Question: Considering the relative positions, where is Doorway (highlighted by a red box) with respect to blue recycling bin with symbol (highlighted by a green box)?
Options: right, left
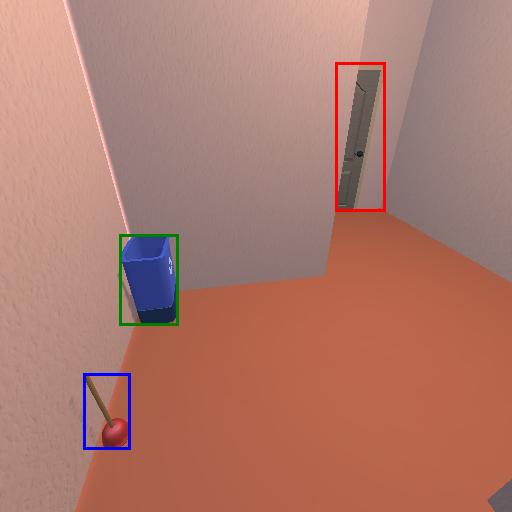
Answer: right